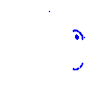
Particle: pion